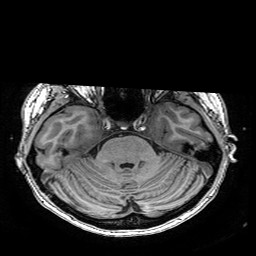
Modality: T1w
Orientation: coronal
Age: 21
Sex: female
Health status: healthy